Question: I have been using Snort for my school project.
My problem is that the log files are in binary format and I am not able to read them using 'less/cat/vi'. How do I do this?

I have specified in my 'snort.conf' file 'unified2' format.
Here is my 'snort.conf' file
'''
--------------------------------------------------
# VRT Rule Packages Snort.conf
#
# For more information visit us at:
# http://www.snort.org Snort Website
# http://vrt-blog.snort.org/ Sourcefire VRT Blog
#
# Mailing list Contact: snort-sigs@lists.sourceforge.net
# False Positive reports: fp@sourcefire.com
# Snort bugs: bugs@snort.org
#
# Compatible with Snort Versions:
# VERSIONS : 2.9.6.2
#
# Snort build options:
# OPTIONS : --enable-gre --enable-mpls --enable-targetbased --enable-ppm --enable-perfprofiling --enable-zlib --enable-active-response --enable-normalizer --enable-reload --enable-react --enable-flexresp3
#
# Additional information:
# This configuration file enables active response, to run snort in
# test mode -T you are required to supply an interface -i <interface>
# or test mode will fail to fully validate the configuration and
# exit with a FATAL error
#--------------------------------------------------
###################################################
# This file contains a sample snort configuration.
# You should take the following steps to create your own custom configuration:
#
# 1) Set the network variables.
# 2) Configure the decoder
# 3) Configure the base detection engine
# 4) Configure dynamic loaded libraries
# 5) Configure preprocessors
# 6) Configure output plugins
# 7) Customize your rule set
# 8) Customize preprocessor and decoder rule set
# 9) Customize shared object rule set
###################################################
###################################################
# Step #1: Set the network variables. For more information, see README.variables
###################################################
# Setup the network addresses you are protecting
ipvar HOME_NET any
# Set up the external network addresses. Leave as "any" in most situations
ipvar EXTERNAL_NET any
# List of DNS servers on your network
ipvar DNS_SERVERS $HOME_NET
# List of SMTP servers on your network
ipvar SMTP_SERVERS $HOME_NET
# List of web servers on your network
ipvar HTTP_SERVERS $HOME_NET
# List of sql servers on your network
ipvar SQL_SERVERS $HOME_NET
# List of telnet servers on your network
ipvar TELNET_SERVERS $HOME_NET
# List of ssh servers on your network
ipvar SSH_SERVERS $HOME_NET
# List of ftp servers on your network
ipvar FTP_SERVERS $HOME_NET
# List of sip servers on your network
ipvar SIP_SERVERS $HOME_NET
# List of ports you run web servers on
portvar HTTP_PORTS [36,80,81,82,83,84,85,86,87,88,89,90,311,383,555,591,593,631,801,808,818,901,972,1158,1220,1414,1533,1741,1830,1942,2231,2301,2381,2809,2980,3029,3037,3057,3128,3443,3702,4000,4343,4848,5000,5117,5250,5600,6080,6173,6988,7000,7001,7071,7144,7145,7510,7770,7777,7778,7779,8000,8008,8014,8028,8080,8081,8082,8085,8088,8090,8118,8123,8180,8181,8222,8243,8280,8300,8333,8344,8500,8509,8800,8888,8899,8983,9000,9060,9080,9090,9091,9111,9290,9443,9999,10000,11371,12601,13014,15489,29991,33300,34412,34443,34444,41080,44449,50000,50002,51423,53331,55252,55555,56712]
# List of ports you want to look for SHELLCODE on.
portvar SHELLCODE_PORTS !80
# List of ports you might see oracle attacks on
portvar ORACLE_PORTS 1024:
# List of ports you want to look for SSH connections on:
portvar SSH_PORTS 22
# List of ports you run ftp servers on
portvar FTP_PORTS [21,2100,3535]
# List of ports you run SIP servers on
portvar SIP_PORTS [5060,5061,5600]
# List of file data ports for file inspection
portvar FILE_DATA_PORTS [$HTTP_PORTS,110,143]
# List of GTP ports for GTP preprocessor
portvar GTP_PORTS [2123,2152,3386]
# other variables, these should not be modified
ipvar AIM_SERVERS [64.12.24.0/23,64.12.28.0/23,64.12.161.0/24,64.12.163.0/24,64.12.200.0/24,205.188.3.0/24,205.188.5.0/24,205.188.7.0/24,205.188.9.0/24,205.188.153.0/24,205.188.179.0/24,205.188.248.0/24]
# Path to your rules files (this can be a relative path)
# Note for Windows users: You are advised to make this an absolute path,
# such as: c:\snort
ules
var RULE_PATH /etc/snort/rules/rules
var SO_RULE_PATH /etc/snort/rules/so_rules
var PREPROC_RULE_PATH /etc/snort/rules/preproc_rules
# If you are using reputation preprocessor set these
var WHITE_LIST_PATH /etc/snort/rules/rules
var BLACK_LIST_PATH /etc/snort/rules/rules
###################################################
# Step #2: Configure the decoder. For more information, see README.decode
###################################################
# Stop generic decode events:
config disable_decode_alerts
# Stop Alerts on experimental TCP options
config disable_tcpopt_experimental_alerts
# Stop Alerts on obsolete TCP options
config disable_tcpopt_obsolete_alerts
# Stop Alerts on T/TCP alerts
config disable_tcpopt_ttcp_alerts
# Stop Alerts on all other TCPOption type events:
config disable_tcpopt_alerts
# Stop Alerts on invalid ip options
config disable_ipopt_alerts
# Alert if value in length field (IP, TCP, UDP) is greater th elength of the packet
# config enable_decode_oversized_alerts
# Same as above, but drop packet if in Inline mode (requires enable_decode_oversized_alerts)
# config enable_decode_oversized_drops
# Configure IP / TCP checksum mode
config checksum_mode: all
# Configure maximum number of flowbit references. For more information, see README.flowbits
# config flowbits_size: 64
# Configure ports to ignore
# config ignore_ports: tcp 21 6667:6671 1356
# config ignore_ports: udp 1:17 53
# Configure active response for non inline operation. For more information, see REAMDE.active
# config response: eth0 attempts 2
# Configure DAQ related options for inline operation. For more information, see README.daq
#
# config daq: <type>
# config daq_dir: <dir>
# config daq_mode: <mode>
# config daq_var: <var>
#
# <type> ::= pcap | afpacket | dump | nfq | ipq | ipfw
# <mode> ::= read-file | passive | inline
# <var> ::= arbitrary <name>=<value passed to DAQ
# <dir> ::= path as to where to look for DAQ module so's
# Configure specific UID and GID to run snort as after dropping privs. For more information see snort -h command line options
#
# config set_gid:
# config set_uid:
# Configure default snaplen. Snort defaults to MTU of in use interface. For more information see README
#
# config snaplen:
#
# Configure default bpf_file to use for filtering what traffic reaches snort. For more information see snort -h command line options (-F)
#
# config bpf_file:
#
# Configure default log directory for snort to log to. For more information see snort -h command line options (-l)
#
# config logdir:
config logdir:/var/log/snort/
###################################################
# Step #3: Configure the base detection engine. For more information, see README.decode
###################################################
# Configure PCRE match limitations
config pcre_match_limit: 3500
config pcre_match_limit_recursion: 1500
# Configure the detection engine See the Snort Manual, Configuring Snort - Includes - Config
config detection: search-method ac-split search-optimize max-pattern-len 20
# Configure the event queue. For more information, see README.event_queue
config event_queue: max_queue 8 log 5 order_events content_length
###################################################
## Configure GTP if it is to be used.
## For more information, see README.GTP
####################################################
# config enable_gtp
###################################################
# Per packet and rule latency enforcement
# For more information see README.ppm
###################################################
# Per Packet latency configuration
#config ppm: max-pkt-time 250, # fastpath-expensive-packets, # pkt-log
# Per Rule latency configuration
#config ppm: max-rule-time 200, # threshold 3, # suspend-expensive-rules, # suspend-timeout 20, # rule-log alert
###################################################
# Configure Perf Profiling for debugging
# For more information see README.PerfProfiling
###################################################
#config profile_rules: print all, sort avg_ticks
#config profile_preprocs: print all, sort avg_ticks
###################################################
# Configure protocol aware flushing
# For more information see README.stream5
###################################################
config paf_max: 16000
###################################################
# Step #4: Configure dynamic loaded libraries.
# For more information, see Snort Manual, Configuring Snort - Dynamic Modules
###################################################
# path to dynamic preprocessor libraries
dynamicpreprocessor directory /usr/lib64/snort-2.9.6.2_dynamicpreprocessor/
# path to base preprocessor engine
dynamicengine /usr/lib64/snort-2.9.6.2_dynamicengine/libsf_engine.so
# path to dynamic rules libraries
dynamicdetection directory /usr/local/lib/snort_dynamicrules
###################################################
# Step #5: Configure preprocessors
# For more information, see the Snort Manual, Configuring Snort - Preprocessors
###################################################
# GTP Control Channle Preprocessor. For more information, see README.GTP
# preprocessor gtp: ports { 2123 3386 2152 }
# Inline packet normalization. For more information, see README.normalize
# Does nothing in IDS mode
preprocessor normalize_ip4
preprocessor normalize_tcp: ips ecn stream
preprocessor normalize_icmp4
preprocessor normalize_ip6
preprocessor normalize_icmp6
# Target-based IP defragmentation. For more inforation, see README.frag3
preprocessor frag3_global: max_frags 65536
preprocessor frag3_engine: policy windows detect_anomalies overlap_limit 10 min_fragment_length 100 timeout 180
# Target-Based stateful inspection/stream reassembly. For more inforation, see README.stream5
preprocessor stream5_global: track_tcp yes, track_udp yes, track_icmp no, \
max_tcp 262144, max_udp 131072, max_active_responses 2, min_response_seconds 5
preprocessor stream5_tcp: policy windows, detect_anomalies, require_3whs 180, overlap_limit 10, small_segments 3 bytes 150, timeout 180, ports client 21 22 23 25 42 53 70 79 109 110 111 113 119 135 136 137 139 143 161 445 513 514 587 <PHONE> <PHONE> 2100 3306 6070 6665 6666 6667 6668 6669 7000 8181 32770 32771 32772 32773 32774 32775 32776 32777 32778 32779, ports both 36 80 81 82 83 84 85 86 87 88 89 90 110 311 383 443 465 563 555 591 593 631 636 801 808 818 901 972 989 992 993 <PHONE> <PHONE> <PHONE> <PHONE> 2231 2301 2381 2809 2980 3029 3037 3057 3128 3443 3702 4000 4343 4848 5000 5117 5250 5600 6080 6173 6988 7907 7000 7001 7071 7144 7145 7510 7802 7770 7777 7778 7779 7801 7900 7901 7902 7903 7904 7905 7906 7908 7909 7910 7911 7912 7913 7914 7915 7916 7917 7918 7919 7920 8000 8008 8014 8028 8080 8081 8082 8085 8088 8090 8118 8123 8180 8181 8222 8243 8280 8300 8333 8344 8500 8509 8800 8888 8899 8983 9000 9060 9080 9090 9091 9111 9290 9443 9999 10000 11371 12601 13014 15489 29991 33300 34412 34443 34444 41080 44449 50000 50002 51423 53331 55252 55555 56712
preprocessor stream5_udp: timeout 180
# performance statistics. For more information, see the Snort Manual, Configuring Snort - Preprocessors - Performance Monitor
# preprocessor perfmonitor: time 300 file /var/snort/snort.stats pktcnt 10000
# HTTP normalization and anomaly detection. For more information, see README.http_inspect
preprocessor http_inspect: global iis_unicode_map unicode.map 1252 compress_depth 65535 decompress_depth 65535
preprocessor http_inspect_server: server default http_methods { GET POST PUT SEARCH MKCOL COPY MOVE LOCK UNLOCK NOTIFY POLL BCOPY BDELETE BMOVE LINK UNLINK OPTIONS HEAD DELETE TRACE TRACK CONNECT SOURCE SUBSCRIBE UNSUBSCRIBE PROPFIND PROPPATCH BPROPFIND BPROPPATCH RPC_CONNECT PROXY_SUCCESS BITS_POST CCM_POST SMS_POST RPC_IN_DATA RPC_OUT_DATA RPC_ECHO_DATA } chunk_length 500000 server_flow_depth 0 client_flow_depth 0 post_depth 65495 oversize_dir_length 500 max_header_length 750 max_headers 100 max_spaces 200 small_chunk_length { 10 5 } ports { 36 80 81 82 83 84 85 86 87 88 89 90 311 383 555 591 593 631 801 808 818 <PHONE> <PHONE> <PHONE> <PHONE> 2231 2301 2381 2809 2980 3029 3037 3057 3128 3443 3702 4000 4343 4848 5000 5117 5250 5600 6080 6173 6988 7000 7001 7071 7144 7145 7510 7770 7777 7778 7779 8000 8008 8014 8028 8080 8081 8082 8085 8088 8090 8118 8123 8180 8181 8222 8243 8280 8300 8333 8344 8500 8509 8800 8888 8899 8983 9000 9060 9080 9090 9091 9111 9290 9443 9999 10000 11371 12601 13014 15489 29991 33300 34412 34443 34444 41080 44449 50000 50002 51423 53331 55252 55555 56712 } non_rfc_char { 0x00 0x01 0x02 0x03 0x04 0x05 0x06 0x07 } enable_cookie extended_response_inspection inspect_gzip normalize_utf unlimited_decompress normalize_javascript apache_whitespace no ascii no bare_byte no directory no double_decode no iis_backslash no iis_delimiter no iis_unicode no multi_slash no utf_8 no u_encode yes webroot no
# ONC-RPC normalization and anomaly detection. For more information, see the Snort Manual, Configuring Snort - Preprocessors - RPC Decode
preprocessor rpc_decode: 111 32770 32771 32772 32773 32774 32775 32776 32777 32778 32779 no_alert_multiple_requests no_alert_large_fragments no_alert_incomplete
# Back Orifice detection.
preprocessor bo
# FTP / Telnet normalization and anomaly detection. For more information, see README.ftptelnet
preprocessor ftp_telnet: global inspection_type stateful encrypted_traffic no check_encrypted
preprocessor ftp_telnet_protocol: telnet ayt_attack_thresh 20 normalize ports { 23 } detect_anomalies
preprocessor ftp_telnet_protocol: ftp server default def_max_param_len 100 ports { 21 2100 3535 } telnet_cmds yes ignore_telnet_erase_cmds yes ftp_cmds { ABOR ACCT ADAT ALLO APPE AUTH CCC CDUP } ftp_cmds { CEL CLNT CMD CONF CWD DELE ENC EPRT } ftp_cmds { EPSV ESTA ESTP FEAT HELP LANG LIST LPRT } ftp_cmds { LPSV MACB MAIL MDTM MIC MKD MLSD MLST } ftp_cmds { MODE NLST NOOP OPTS PASS PASV PBSZ PORT } ftp_cmds { PROT PWD QUIT REIN REST RETR RMD RNFR } ftp_cmds { RNTO SDUP SITE SIZE SMNT STAT STOR STOU } ftp_cmds { STRU SYST TEST TYPE USER XCUP XCRC XCWD } ftp_cmds { XMAS XMD5 XMKD XPWD XRCP XRMD XRSQ XSEM } ftp_cmds { XSEN XSHA1 XSHA256 } alt_max_param_len 0 { ABOR CCC CDUP ESTA FEAT LPSV NOOP PASV PWD QUIT REIN STOU SYST XCUP XPWD } alt_max_param_len 200 { ALLO APPE CMD HELP NLST RETR RNFR STOR STOU XMKD } alt_max_param_len 256 { CWD RNTO } alt_max_param_len 400 { PORT } alt_max_param_len 512 { SIZE } chk_str_fmt { ACCT ADAT ALLO APPE AUTH CEL CLNT CMD } chk_str_fmt { CONF CWD DELE ENC EPRT EPSV ESTP HELP } chk_str_fmt { LANG LIST LPRT MACB MAIL MDTM MIC MKD } chk_str_fmt { MLSD MLST MODE NLST OPTS PASS PBSZ PORT } chk_str_fmt { PROT REST RETR RMD RNFR RNTO SDUP SITE } chk_str_fmt { SIZE SMNT STAT STOR STRU TEST TYPE USER } chk_str_fmt { XCRC XCWD XMAS XMD5 XMKD XRCP XRMD XRSQ } \
chk_str_fmt { XSEM XSEN XSHA1 XSHA256 } cmd_validity ALLO < int [ char R int ] > \
cmd_validity EPSV < [ { char 12 | char A char L char L } ] > cmd_validity MACB < string > cmd_validity MDTM < [ date nnnnnnnnnnnnnn[.n[n[n]]] ] string > cmd_validity MODE < char ASBCZ > cmd_validity PORT < host_port > cmd_validity PROT < char CSEP > cmd_validity STRU < char FRPO [ string ] > \
cmd_validity TYPE < { char AE [ char NTC ] | char I | char L [ number ] } >
preprocessor ftp_telnet_protocol: ftp client default max_resp_len 256 bounce yes ignore_telnet_erase_cmds yes telnet_cmds yes
# SMTP normalization and anomaly detection. For more information, see README.SMTP
preprocessor smtp: ports { 25 465 587 691 } inspection_type stateful b64_decode_depth 0 qp_decode_depth 0 bitenc_decode_depth 0 uu_decode_depth 0 log_mailfrom log_rcptto log_filename log_email_hdrs normalize cmds normalize_cmds { ATRN AUTH BDAT CHUNKING DATA DEBUG EHLO EMAL ESAM ESND ESOM ETRN EVFY } normalize_cmds { EXPN HELO HELP IDENT MAIL NOOP ONEX QUEU QUIT RCPT RSET SAML SEND SOML } normalize_cmds { STARTTLS TICK TIME TURN TURNME VERB VRFY X-ADAT X-DRCP X-ERCP X-EXCH50 } normalize_cmds { X-EXPS X-LINK2STATE XADR XAUTH XCIR XEXCH50 XGEN XLICENSE XQUE XSTA XTRN XUSR } max_command_line_len 512 max_header_line_len 1000 max_response_line_len 512 alt_max_command_line_len 260 { MAIL } alt_max_command_line_len 300 { RCPT } alt_max_command_line_len 500 { HELP HELO ETRN EHLO } alt_max_command_line_len 255 { EXPN VRFY ATRN SIZE BDAT DEBUG EMAL ESAM ESND ESOM EVFY IDENT NOOP RSET } alt_max_command_line_len 246 { SEND SAML SOML AUTH TURN ETRN DATA RSET QUIT ONEX QUEU STARTTLS TICK TIME TURNME VERB X-EXPS X-LINK2STATE XADR XAUTH XCIR XEXCH50 XGEN XLICENSE XQUE XSTA XTRN XUSR } valid_cmds { ATRN AUTH BDAT CHUNKING DATA DEBUG EHLO EMAL ESAM ESND ESOM ETRN EVFY } \
valid_cmds { EXPN HELO HELP IDENT MAIL NOOP ONEX QUEU QUIT RCPT RSET SAML SEND SOML } valid_cmds { STARTTLS TICK TIME TURN TURNME VERB VRFY X-ADAT X-DRCP X-ERCP X-EXCH50 } valid_cmds { X-EXPS X-LINK2STATE XADR XAUTH XCIR XEXCH50 XGEN XLICENSE XQUE XSTA XTRN XUSR } xlink2state { enabled }
# Portscan detection. For more information, see README.sfportscan
# preprocessor sfportscan: proto { all } memcap { <PHONE> } sense_level { low }
# ARP spoof detection. For more information, see the Snort Manual - Configuring Snort - Preprocessors - ARP Spoof Preprocessor
# preprocessor arpspoof
# preprocessor arpspoof_detect_host: 192.168.40.1 f0:0f:00:f0:0f:00
# SSH anomaly detection. For more information, see README.ssh
preprocessor ssh: server_ports { 22 } autodetect max_client_bytes 19600 max_encrypted_packets 20 max_server_version_len 100 enable_respoverflow enable_ssh1crc32 enable_srvoverflow enable_protomismatch
# SMB / DCE-RPC normalization and anomaly detection. For more information, see README.dcerpc2
preprocessor dcerpc2: memcap 102400, events [co ]
preprocessor dcerpc2_server: default, policy WinXP, detect [smb [139,445], tcp 135, udp 135, rpc-over-http-server 593], autodetect [tcp 1025:, udp 1025:, rpc-over-http-server 1025:], smb_max_chain 3, smb_invalid_shares ["C$", "D$", "ADMIN$"]
# DNS anomaly detection. For more information, see README.dns
preprocessor dns: ports { 53 } enable_rdata_overflow
# SSL anomaly detection and traffic bypass. For more information, see README.ssl
preprocessor ssl: ports { 443 465 563 636 989 992 993 <PHONE> 7802 7900 7901 7902 7903 7904 7905 7906 7907 7908 7909 7910 7911 7912 7913 7914 7915 7916 7917 7918 7919 7920 }, trustservers, noinspect_encrypted
# SDF sensitive data preprocessor. For more information see README.sensitive_data
preprocessor sensitive_data: alert_threshold 25
# SIP Session Initiation Protocol preprocessor. For more information see README.sip
preprocessor sip: max_sessions 40000, ports { 5060 5061 5600 }, methods { invite cancel ack bye register options refer subscribe update join info message notify benotify do qauth sprack publish service unsubscribe prack }, max_uri_len 512, max_call_id_len 80, max_requestName_len 20, max_from_len 256, max_to_len 256, max_via_len 1024, max_contact_len 512, max_content_len 2048
# IMAP preprocessor. For more information see README.imap
preprocessor imap: ports { 143 } b64_decode_depth 0 qp_decode_depth 0 bitenc_decode_depth 0 uu_decode_depth 0
# POP preprocessor. For more information see README.pop
preprocessor pop: ports { 110 } b64_decode_depth 0 qp_decode_depth 0 bitenc_decode_depth 0 uu_decode_depth 0
# Modbus preprocessor. For more information see README.modbus
preprocessor modbus: ports { 502 }
# DNP3 preprocessor. For more information see README.dnp3
preprocessor dnp3: ports { 20000 } memcap 262144 check_crc
# Reputation preprocessor. For more information see README.reputation
preprocessor reputation: memcap 500, priority whitelist, nested_ip inner, whitelist $WHITE_LIST_PATH/white_list.rules, blacklist $BLACK_LIST_PATH/black_list.rules
###################################################
# Step #6: Configure output plugins
# For more information, see Snort Manual, Configuring Snort - Output Modules
###################################################
# unified2
# Recommended for most installs
# output unified2: filename merged.log, limit 128, nostamp, mpls_event_types, vlan_event_types
output unified2: filename snort.log, limit 128
# Additional configuration for specific types of installs
# output alert_unified2: filename snort.alert, limit 128, nostamp
# output log_unified2: filename snort.log, limit 128, nostamp
# output unified2: filename snort.log, limit 128
# syslog
# output alert_syslog: LOG_AUTH LOG_ALERT
# pcap
# output log_tcpdump: tcpdump.log
# metadata reference data. do not modify these lines
include classification.config
include reference.config
###################################################
# Step #7: Customize your rule set
# For more information, see Snort Manual, Writing Snort Rules
#
# NOTE: All categories are enabled in this conf file
###################################################
# site specific rules
# include $RULE_PATH/local.rules
include $RULE_PATH/app-detect.rules
include $RULE_PATH/attack-responses.rules
include $RULE_PATH/backdoor.rules
include $RULE_PATH/bad-traffic.rules
include $RULE_PATH/blacklist.rules
include $RULE_PATH/botnet-cnc.rules
include $RULE_PATH/browser-chrome.rules
include $RULE_PATH/browser-firefox.rules
include $RULE_PATH/browser-ie.rules
include $RULE_PATH/browser-other.rules
include $RULE_PATH/protocol-telnet.rules
include $RULE_PATH/protocol-tftp.rules
include $RULE_PATH/protocol-voip.rules
include $RULE_PATH/pua-adware.rules
include $RULE_PATH/pua-other.rules
include $RULE_PATH/pua-p2p.rules
include $RULE_PATH/pua-toolbars.rules
include $RULE_PATH/web-coldfusion.rules
include $RULE_PATH/web-frontpage.rules
include $RULE_PATH/web-iis.rules
include $RULE_PATH/web-misc.rules
include $RULE_PATH/web-php.rules
include $RULE_PATH/x11.rules
# test rule for ping
include $RULE_PATH/testping.rules
###################################################
# Step #8: Customize your preprocessor and decoder alerts
# For more information, see README.decoder_preproc_rules
###################################################
# decoder and preprocessor event rules
# include $PREPROC_RULE_PATH/preprocessor.rules
# include $PREPROC_RULE_PATH/decoder.rules
# include $PREPROC_RULE_PATH/sensitive-data.rules
###################################################
# Step #9: Customize your Shared Object Snort Rules
# For more information, see http://vrt-blog.snort.org/2009/01/using-vrt-certified-shared-object-rules.html
###################################################
# dynamic library rules
# include $SO_RULE_PATH/bad-traffic.rules
# include $SO_RULE_PATH/browser-ie.rules
# include $SO_RULE_PATH/chat.rules
# include $SO_RULE_PATH/dos.rules
# include $SO_RULE_PATH/exploit.rules
# include $SO_RULE_PATH/file-flash.rules
# include $SO_RULE_PATH/icmp.rules
# include $SO_RULE_PATH/imap.rules
# include $SO_RULE_PATH/misc.rules
# include $SO_RULE_PATH/multimedia.rules
# include $SO_RULE_PATH/netbios.rules
# include $SO_RULE_PATH/nntp.rules
# include $SO_RULE_PATH/p2p.rules
# include $SO_RULE_PATH/smtp.rules
# Event thresholding or suppression commands. See threshold.conf
include threshold.conf
'''
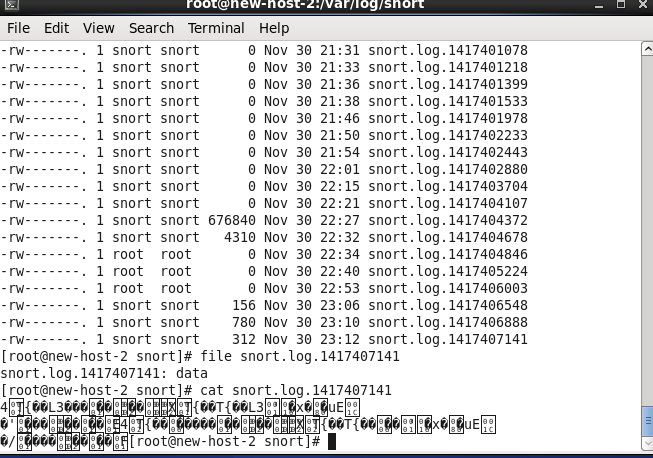
Answer: Apparently, I have not heard about u2spewfoo, which is a dumping tool used for dumping the content of unified2 log files to stdout.
I ran command u2spewfoo snort.log and was able to read the log.
I hope this helps!